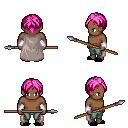
a pixel art fantasy rpg character, male body template, human, dark skin, gray cape, teal pants, pink parted hairstyle, white cloth bracers, black slippers, spear, four views (front, back, left, right), 2x2 character sprite sheet, small pixel art, hard edges, no anti-aliasing